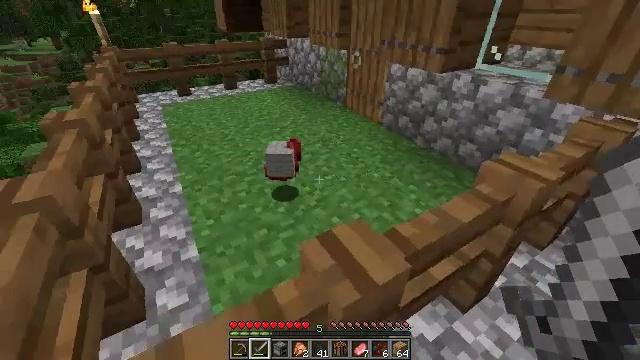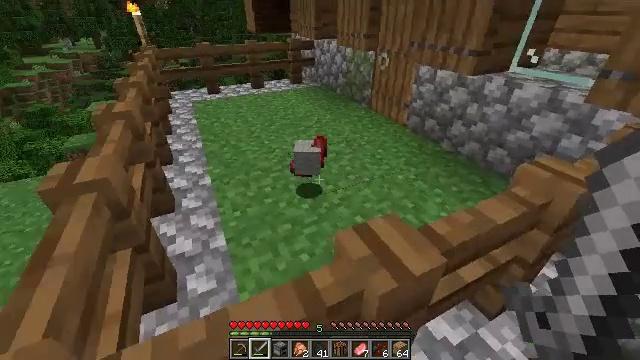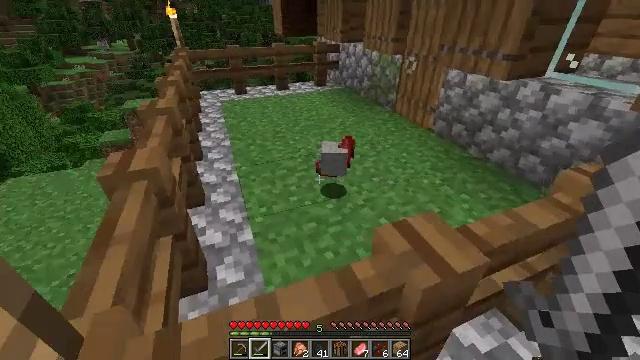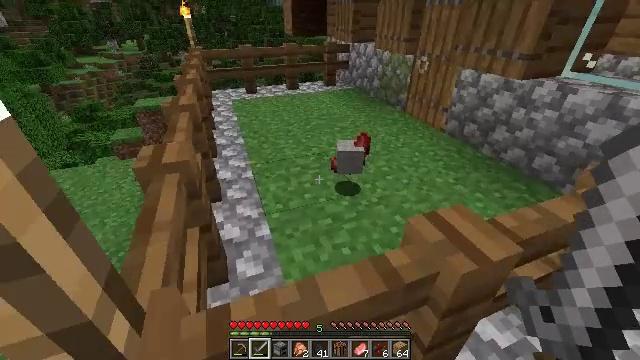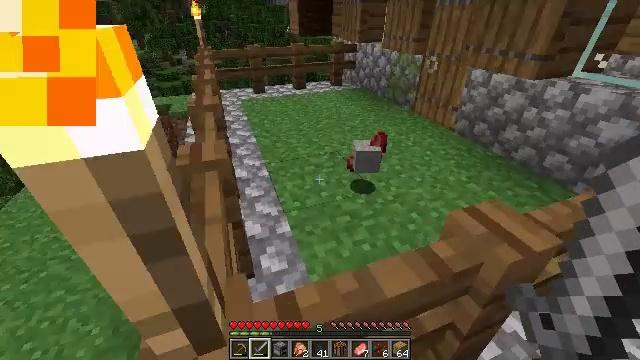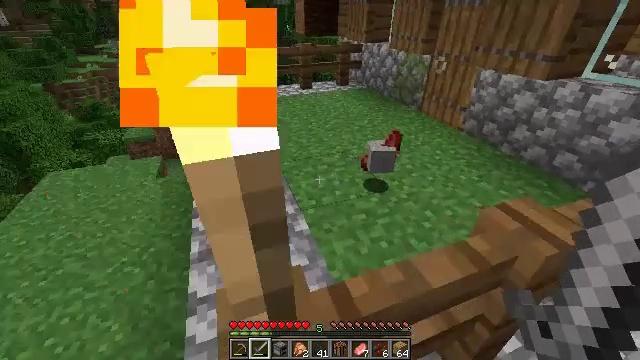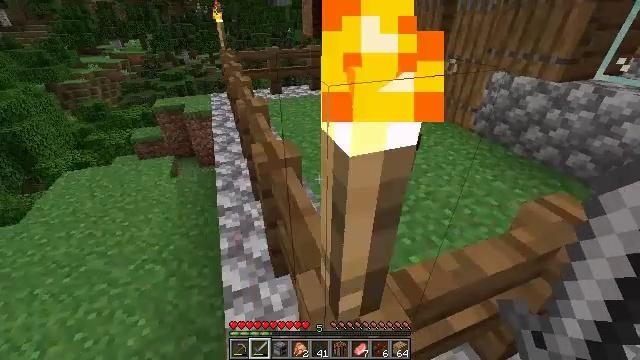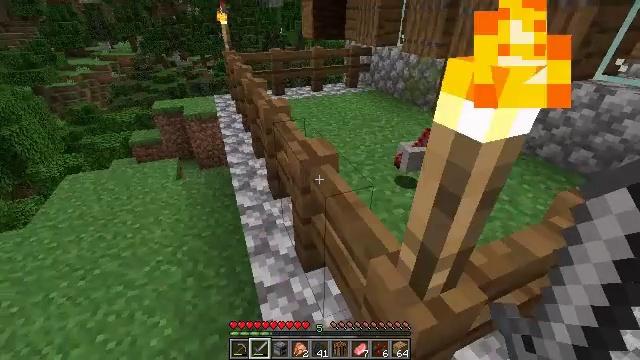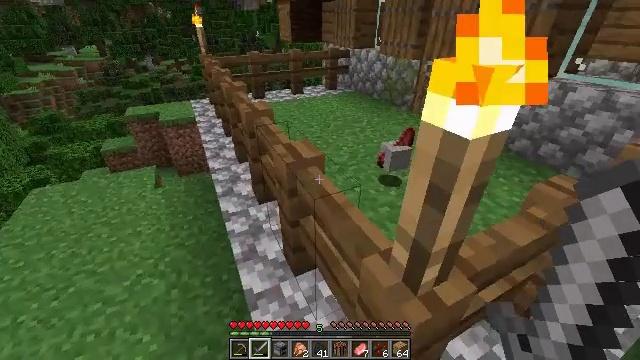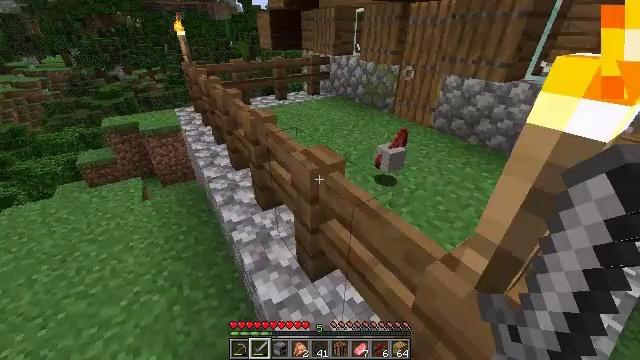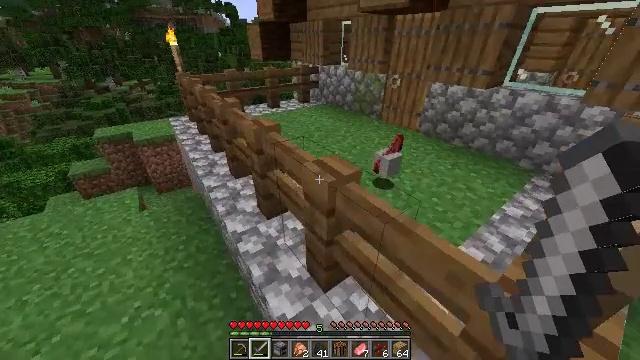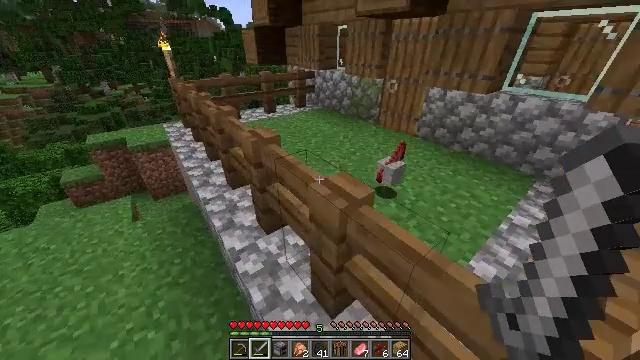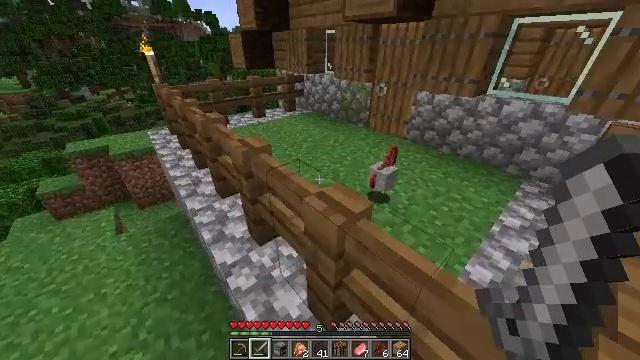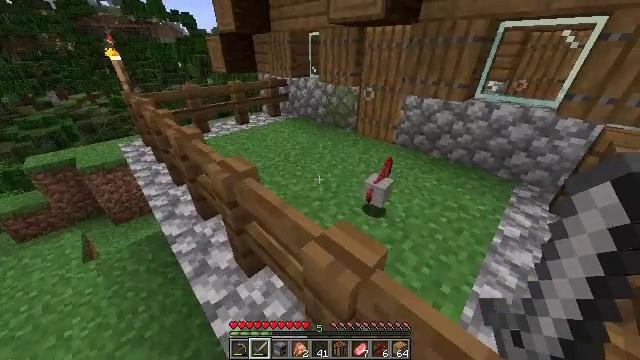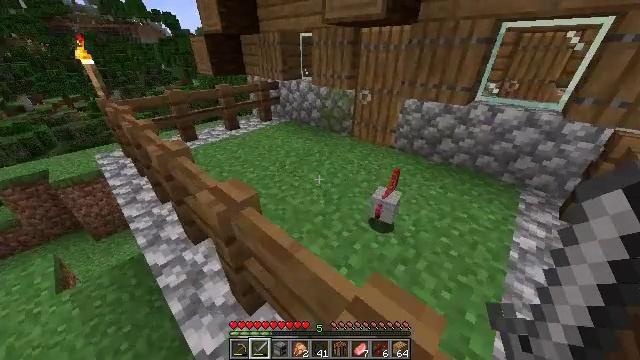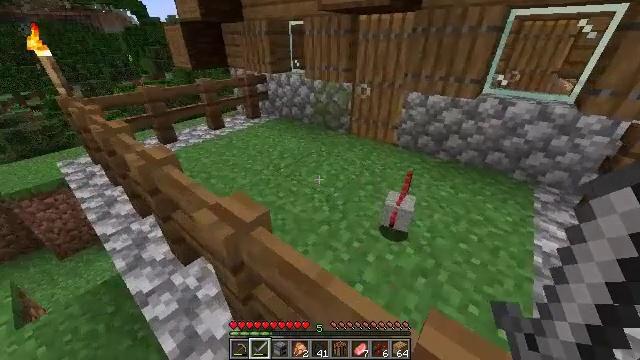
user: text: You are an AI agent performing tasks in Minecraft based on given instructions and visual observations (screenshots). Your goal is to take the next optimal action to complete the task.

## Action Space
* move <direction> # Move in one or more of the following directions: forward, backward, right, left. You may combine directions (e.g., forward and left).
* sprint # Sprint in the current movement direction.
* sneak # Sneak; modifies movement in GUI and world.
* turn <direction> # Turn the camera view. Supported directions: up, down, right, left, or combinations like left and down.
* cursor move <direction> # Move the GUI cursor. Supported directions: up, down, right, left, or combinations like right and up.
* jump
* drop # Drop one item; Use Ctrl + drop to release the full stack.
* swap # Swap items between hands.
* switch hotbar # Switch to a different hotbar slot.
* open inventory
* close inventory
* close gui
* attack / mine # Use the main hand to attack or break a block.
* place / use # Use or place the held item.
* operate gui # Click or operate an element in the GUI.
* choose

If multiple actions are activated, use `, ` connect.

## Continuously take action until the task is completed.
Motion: motion action
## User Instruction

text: Remove the spruce fence from the structure.
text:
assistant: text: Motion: move left, sprint, turn left
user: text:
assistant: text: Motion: move left, sprint, turn left
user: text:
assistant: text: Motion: move left, sprint, turn left
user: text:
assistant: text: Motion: move left, sprint
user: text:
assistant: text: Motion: move left, sprint
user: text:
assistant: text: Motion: move left, sprint
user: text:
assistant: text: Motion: move left, sprint, turn right
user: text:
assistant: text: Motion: move forward and move left, sprint, turn right
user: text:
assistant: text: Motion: move forward and move left, sprint, turn right
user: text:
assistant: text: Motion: move forward, sprint, turn right
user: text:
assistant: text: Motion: move forward, sprint, turn right
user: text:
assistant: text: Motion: move forward, sprint, turn right
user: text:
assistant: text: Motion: move forward, sprint, turn right
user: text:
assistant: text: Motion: move forward, sprint, turn right
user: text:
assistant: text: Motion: move forward, sprint, turn right
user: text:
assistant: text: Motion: move forward, sprint, turn right and down, jump
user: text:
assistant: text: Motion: move forward, sprint, turn right and down, jump
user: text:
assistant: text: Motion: move forward, sprint, turn right and down, jump
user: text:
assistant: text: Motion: move forward, sprint, turn right and down, jump
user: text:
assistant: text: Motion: move forward, sprint, turn right and down, jump
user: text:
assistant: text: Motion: move forward, sprint, turn right and down
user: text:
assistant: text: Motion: move forward, sprint, turn right
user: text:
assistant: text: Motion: move forward, turn right and up
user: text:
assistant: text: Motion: move forward, turn up
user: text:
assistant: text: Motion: no_op
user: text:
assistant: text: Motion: no_op
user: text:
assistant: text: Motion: no_op
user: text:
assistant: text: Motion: no_op
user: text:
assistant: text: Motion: no_op
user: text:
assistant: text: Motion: turn left and down